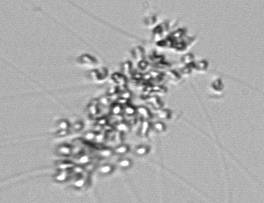
Label: Chaetoceros_didymus_TAG_external_flagellate